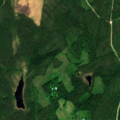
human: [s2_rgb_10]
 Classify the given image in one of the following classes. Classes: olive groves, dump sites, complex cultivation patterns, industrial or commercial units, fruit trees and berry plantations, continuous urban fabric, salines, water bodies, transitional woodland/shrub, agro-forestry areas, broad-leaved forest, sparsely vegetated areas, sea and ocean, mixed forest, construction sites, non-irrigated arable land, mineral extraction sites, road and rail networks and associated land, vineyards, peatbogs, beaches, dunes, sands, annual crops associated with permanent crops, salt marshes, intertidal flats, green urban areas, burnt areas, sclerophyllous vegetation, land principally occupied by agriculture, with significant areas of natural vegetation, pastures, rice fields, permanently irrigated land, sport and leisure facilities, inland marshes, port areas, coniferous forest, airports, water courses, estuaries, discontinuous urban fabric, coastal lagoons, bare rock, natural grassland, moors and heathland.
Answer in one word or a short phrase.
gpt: coniferous forest, mixed forest